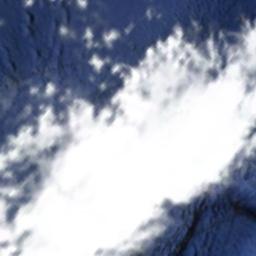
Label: cloud